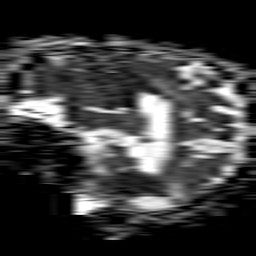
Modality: ADC
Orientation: sagittal
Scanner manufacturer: philips
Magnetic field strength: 1.5 T
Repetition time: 4.6 s
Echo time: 0.08631 s